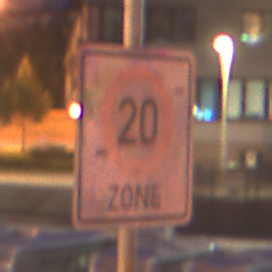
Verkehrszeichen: BeginnZone20
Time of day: Night
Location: Outdoor (Urban)
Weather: PartlyCloudy
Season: NotSpecified
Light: Artificial